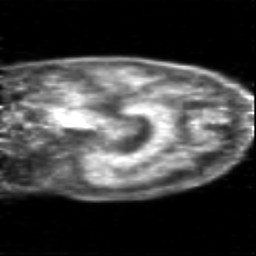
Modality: PET
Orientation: sagittal
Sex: female
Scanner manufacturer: siemens